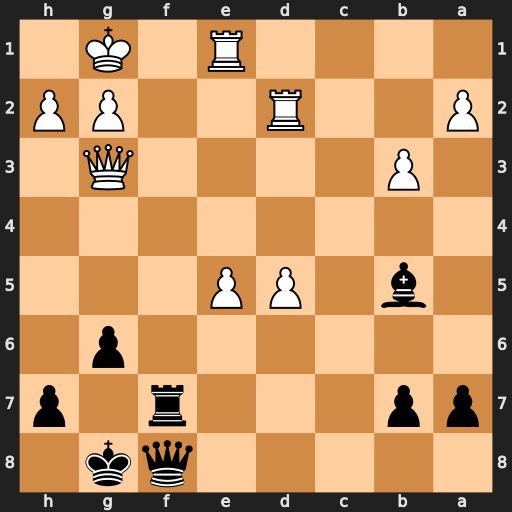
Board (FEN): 5qk1/pp3r1p/6p1/1b1PP3/8/1P4Q1/P2R2PP/4R1K1
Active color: b
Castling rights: -
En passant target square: -
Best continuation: Rf1+ Rxf1 Qxf1#